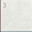
Piece: xx